Question: I tried making an app using <URL>. I created a navigation drawer activity.
My main fragment xml (added card):
'''
<RelativeLayout xmlns:android="http://schemas.android.com/apk/res/android"
xmlns:tools="http://schemas.android.com/tools"
xmlns:card="http://schemas.android.com/apk/res-auto"
android:layout_width="fill_parent"
android:layout_height="fill_parent" android:paddingLeft="@dimen/activity_horizontal_margin"
android:paddingRight="@dimen/activity_horizontal_margin"
android:paddingTop="@dimen/activity_vertical_margin"
android:paddingBottom="@dimen/activity_vertical_margin"
tools:context=".MainActivity$PlaceholderFragment"
android:id="@+id/mainfragment">
<ScrollView
android:layout_width="fill_parent"
android:layout_height="fill_parent"
android:id="@+id/scrollView" >
<LinearLayout
android:layout_width="fill_parent"
android:layout_height="fill_parent"
android:id="@+id/abovecards">
<it.gmariotti.cardslib.library.view.CardListView
android:id="@+id/myList"
android:layout_width="fill_parent"
android:layout_height="fill_parent"
card:list_card_layout_resourceID="@layout/list_card_thumbnail_layout"
style="@style/list_card.thumbnail"/>
</LinearLayout>
</ScrollView>
</RelativeLayout>
'''
In my main activity activity I added:
'''
@Override
public void onActivityCreated(@Nullable Bundle savedInstanceState) {
super.onActivityCreated(savedInstanceState);
cardthingy();
}
public void cardthingy(){
int listImages[] = new int[]{R.mipmap.ic_launcher, R.mipmap.ic_launcher1,
R.mipmap.ic_launcher, R.mipmap.ic_launcher1, R.mipmap.ic_launcher};
ArrayList<Card> cards = new ArrayList<Card>();
for (int i = 0; i<5; i++) {
// Create a Card
Card card = new Card(this.getActivity());
// Create a CardHeader
CardHeader header = new CardHeader(this.getActivity());
// Add Header to card
header.setTitle("Test: " + i);
card.setTitle("Some text here");
card.addCardHeader(header);
CardThumbnail thumb = new CardThumbnail(this.getActivity());
thumb.setDrawableResource(listImages[i]);
card.addCardThumbnail(thumb);
cards.add(card);
}
CardArrayAdapter mCardArrayAdapter = new CardArrayAdapter(this.getActivity(), cards);
CardListView listView = (CardListView) getActivity().findViewById(R.id.myList);
if (listView != null) {
listView.setAdapter(mCardArrayAdapter);
//this I tried from googling possible solutions
FrameLayout mainy = (FrameLayout) getActivity().findViewById(R.id.container);
mainy.setLayoutParams(new DrawerLayout.LayoutParams(LinearLayout.LayoutParams.MATCH_PARENT,LinearLayout.LayoutParams.MATCH_PARENT));
RelativeLayout fragy = (RelativeLayout) getActivity().findViewById(R.id.mainfragment);
fragy.setLayoutParams(new FrameLayout.LayoutParams(LinearLayout.LayoutParams.MATCH_PARENT,LinearLayout.LayoutParams.MATCH_PARENT));
ScrollView feed = (ScrollView) getActivity().findViewById(R.id.scrollView);
feed.setLayoutParams(new RelativeLayout.LayoutParams(LinearLayout.LayoutParams.MATCH_PARENT,LinearLayout.LayoutParams.MATCH_PARENT));
LinearLayout rLGreen = (LinearLayout) getActivity().findViewById(R.id.abovecards);
rLGreen.setLayoutParams(new FrameLayout.LayoutParams(LinearLayout.LayoutParams.MATCH_PARENT,LinearLayout.LayoutParams.MATCH_PARENT));
listView.setLayoutParams(new LinearLayout.LayoutParams(LinearLayout.LayoutParams.MATCH_PARENT,LinearLayout.LayoutParams.MATCH_PARENT));
}
}
'''
The problem is that it is showing a scrollable screen that only fills up space of 1 card instead of the whole screen:

As you can see in my xml and java, I've tried some things to fix this, but unfortunately I'm out of ideas.
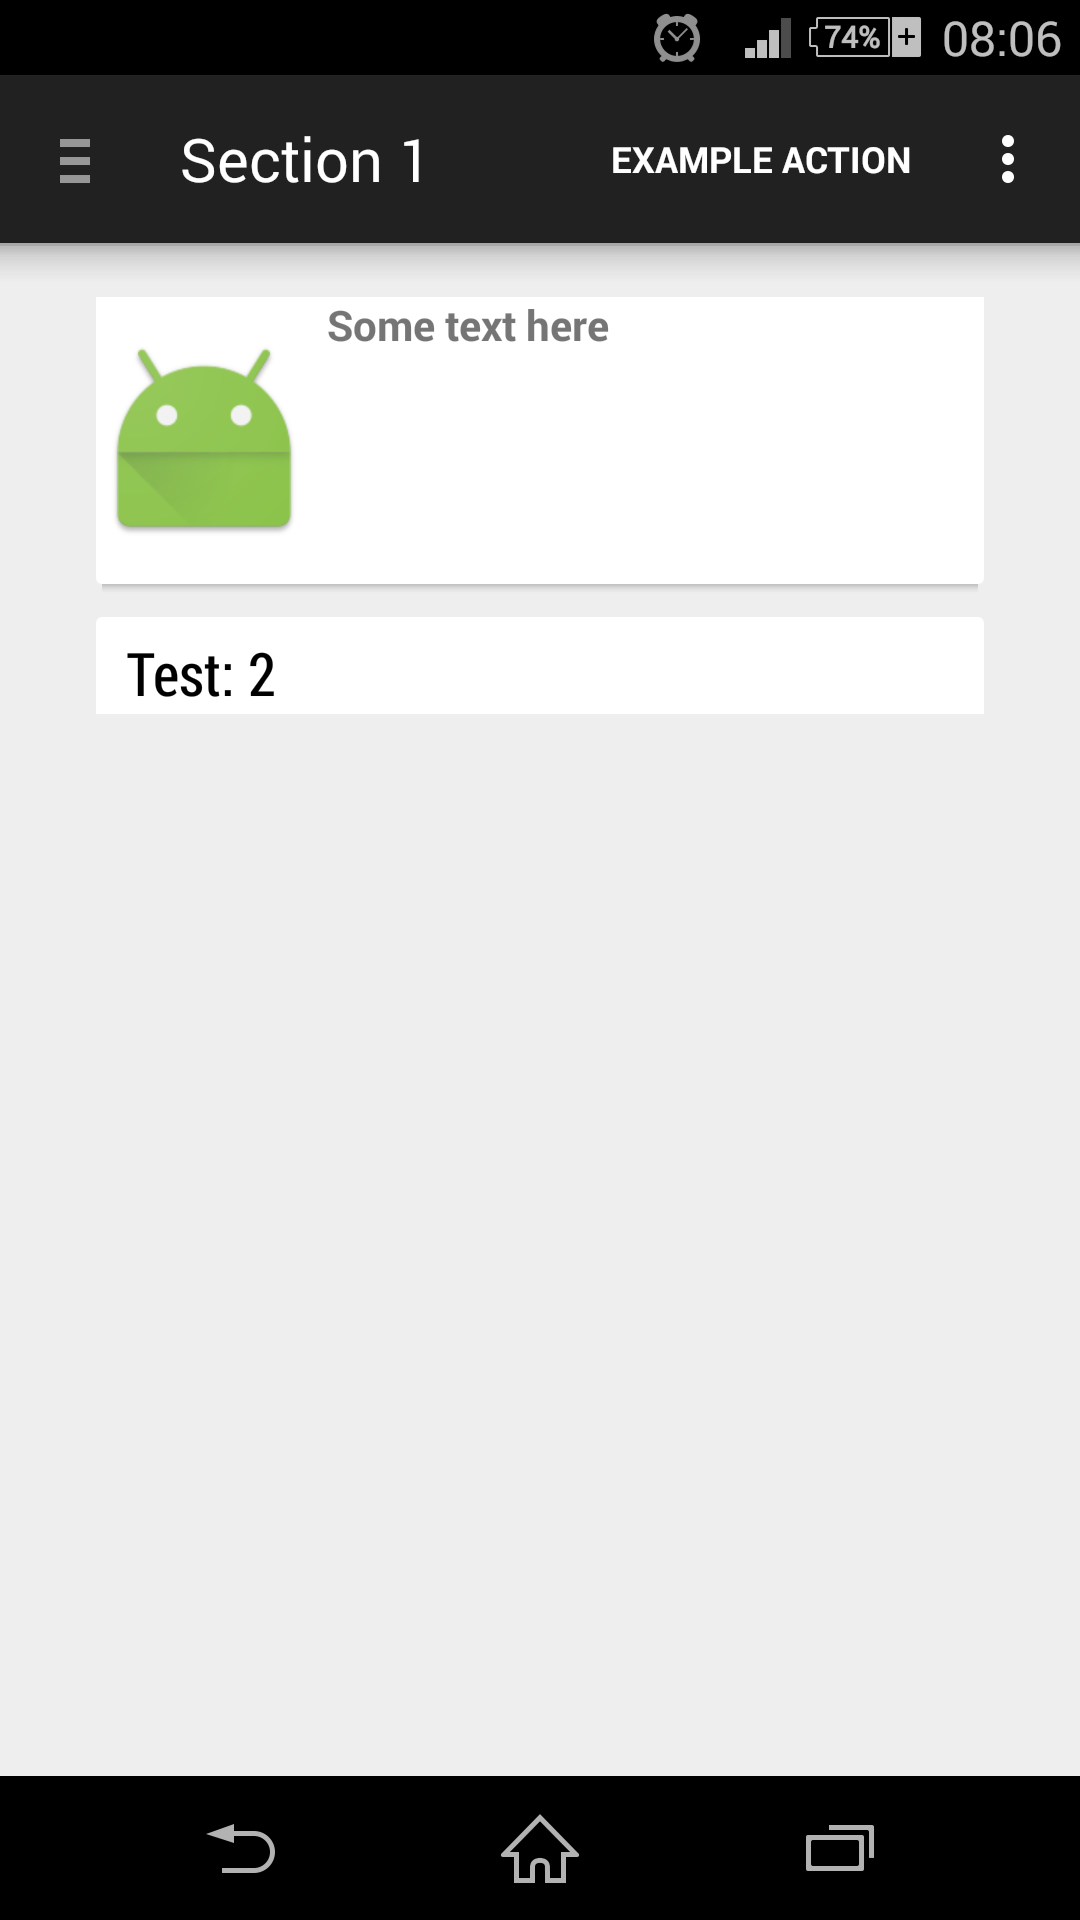
Answer: Ok. The solution was pretty simple. The problem was fixed by removing the scrollview from the xml
'''
<ScrollView
android:layout_width="fill_parent"
android:layout_height="fill_parent"
android:id="@+id/scrollView" >
</ScrollView>
'''
The card list view automatically becomes scrollable after a certain amount of items.
And the following lines weren't necessary any more:
'''
//this I tried from googling possible solutions
FrameLayout mainy = (FrameLayout) getActivity().findViewById(R.id.container);
mainy.setLayoutParams(new DrawerLayout.LayoutParams(LinearLayout.LayoutParams.MATCH_PARENT,LinearLayout.LayoutParams.MATCH_PARENT));
RelativeLayout fragy = (RelativeLayout) getActivity().findViewById(R.id.mainfragment);
fragy.setLayoutParams(new FrameLayout.LayoutParams(LinearLayout.LayoutParams.MATCH_PARENT,LinearLayout.LayoutParams.MATCH_PARENT));
ScrollView feed = (ScrollView) getActivity().findViewById(R.id.scrollView);
feed.setLayoutParams(new RelativeLayout.LayoutParams(LinearLayout.LayoutParams.MATCH_PARENT,LinearLayout.LayoutParams.MATCH_PARENT));
LinearLayout rLGreen = (LinearLayout) getActivity().findViewById(R.id.abovecards);
rLGreen.setLayoutParams(new FrameLayout.LayoutParams(LinearLayout.LayoutParams.MATCH_PARENT,LinearLayout.LayoutParams.MATCH_PARENT));
listView.setLayoutParams(new LinearLayout.LayoutParams(LinearLayout.LayoutParams.MATCH_PARENT,LinearLayout.LayoutParams.MATCH_PARENT));
'''